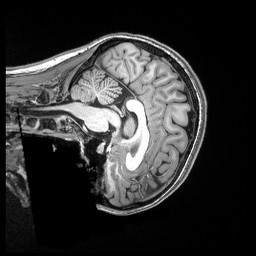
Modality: T1w
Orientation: sagittal
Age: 23
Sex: female
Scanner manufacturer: siemens
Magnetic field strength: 3 T
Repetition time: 2.5 s
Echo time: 0.00343 s